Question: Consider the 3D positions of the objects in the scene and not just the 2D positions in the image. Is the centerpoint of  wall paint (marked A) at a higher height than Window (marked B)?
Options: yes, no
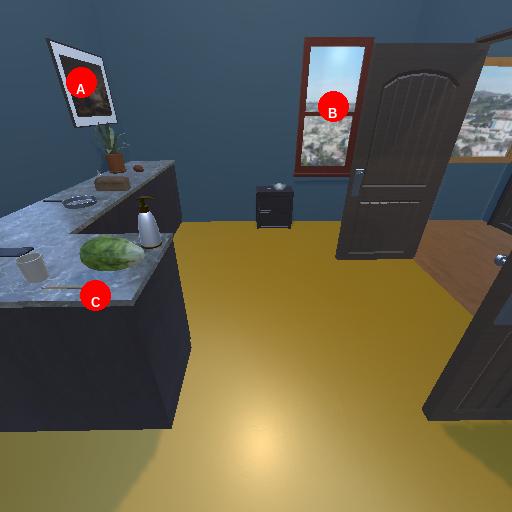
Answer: yes